Interaction volume radius: 10 \u00c5
Interaction volume height: 10 \u00c5
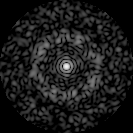
Disorder parameter: 0.8222